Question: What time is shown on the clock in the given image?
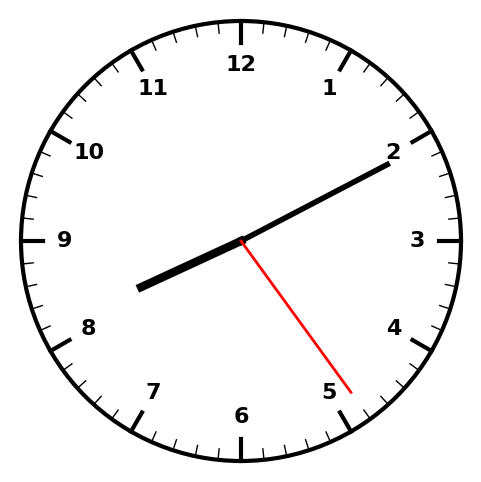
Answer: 08:10:24